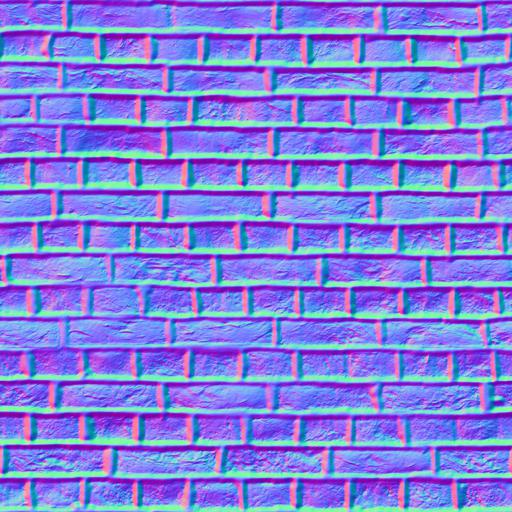
brick bricks clean old rough wall